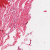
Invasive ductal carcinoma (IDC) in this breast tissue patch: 0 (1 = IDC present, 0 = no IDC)